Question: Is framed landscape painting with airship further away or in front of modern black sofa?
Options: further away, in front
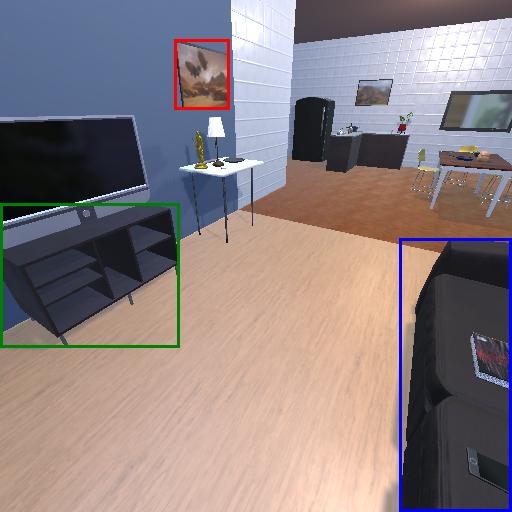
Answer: further away